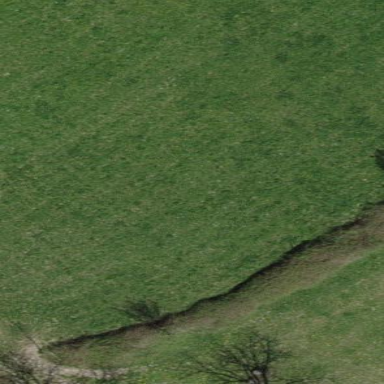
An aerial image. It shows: Vast expanse of grassland.